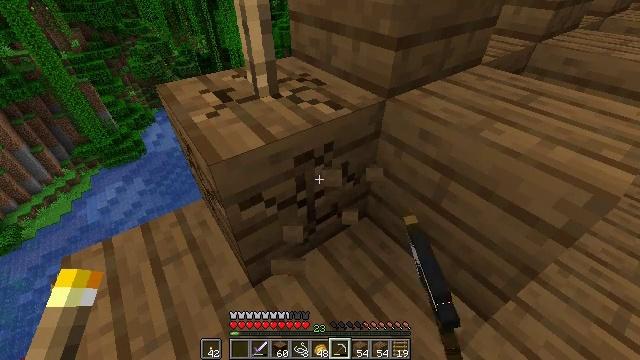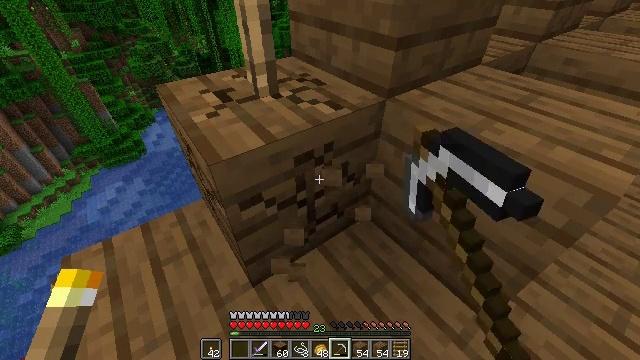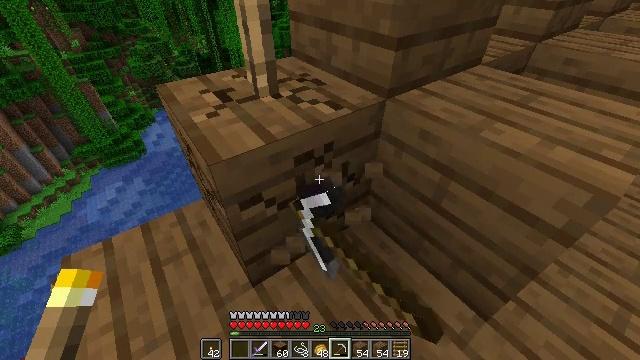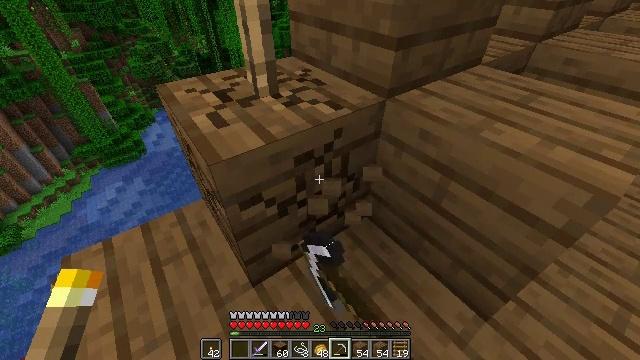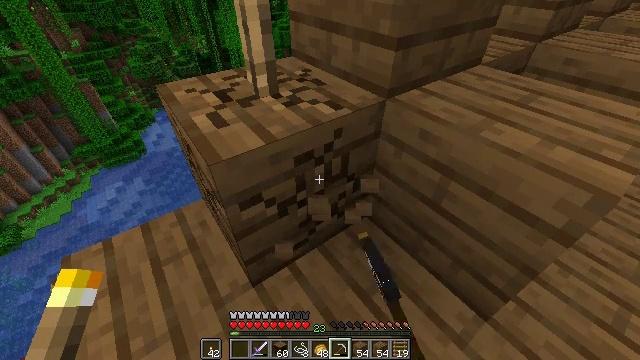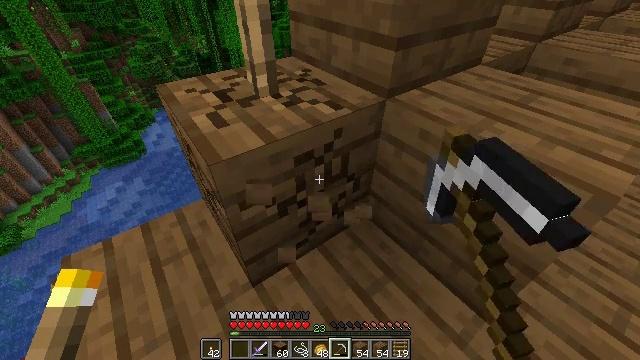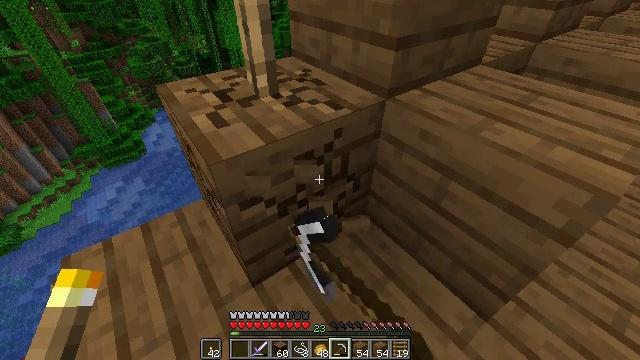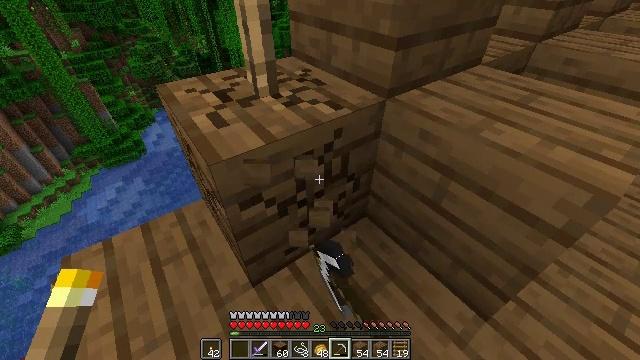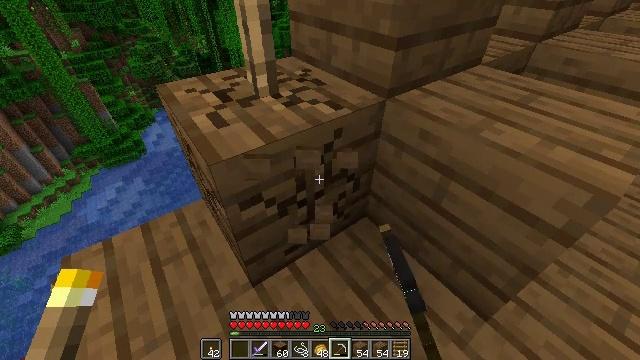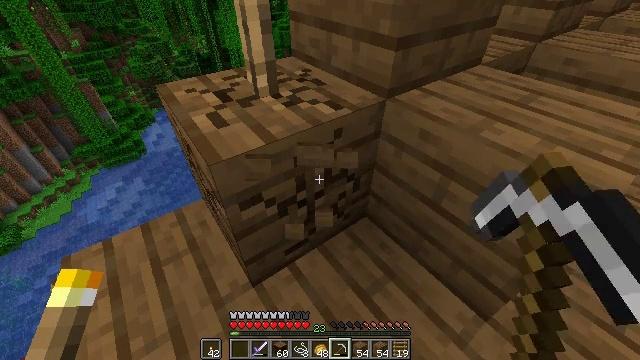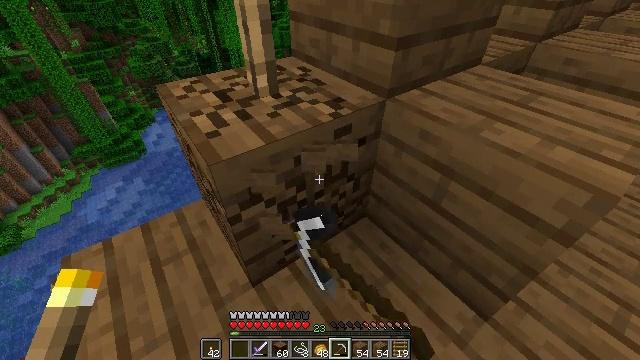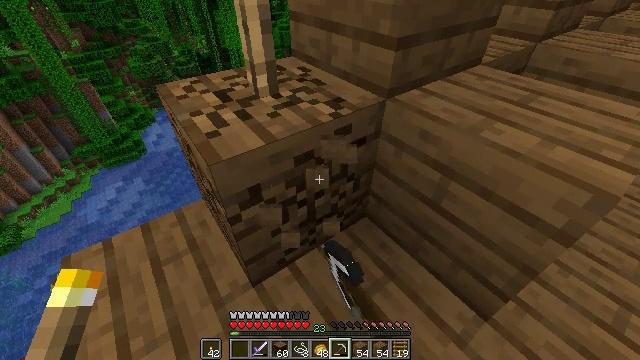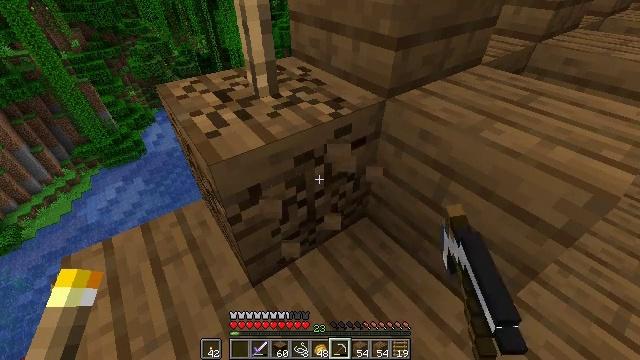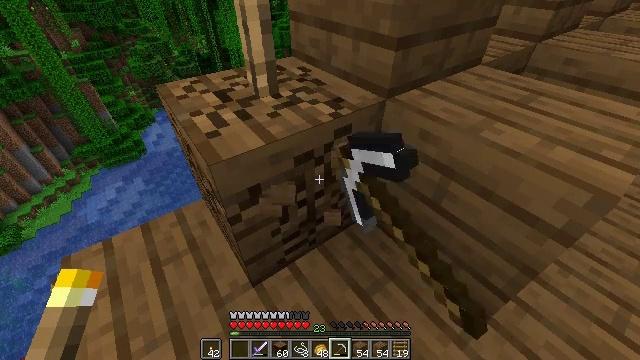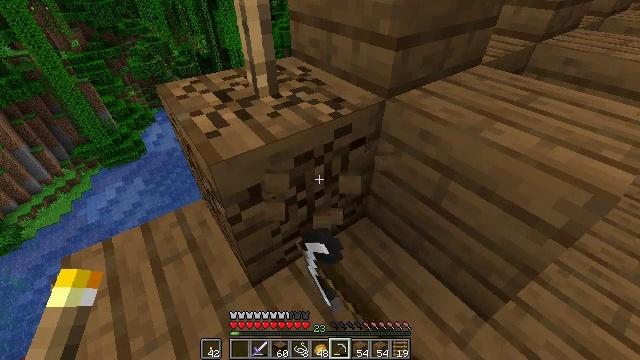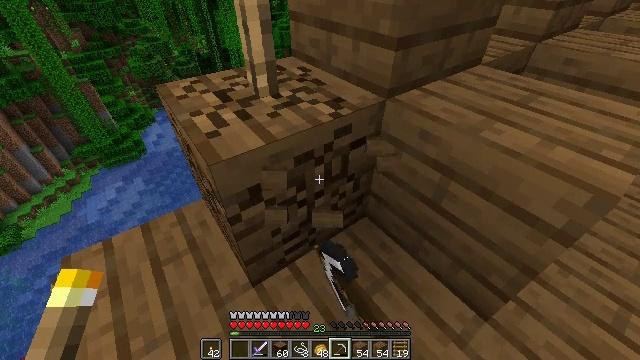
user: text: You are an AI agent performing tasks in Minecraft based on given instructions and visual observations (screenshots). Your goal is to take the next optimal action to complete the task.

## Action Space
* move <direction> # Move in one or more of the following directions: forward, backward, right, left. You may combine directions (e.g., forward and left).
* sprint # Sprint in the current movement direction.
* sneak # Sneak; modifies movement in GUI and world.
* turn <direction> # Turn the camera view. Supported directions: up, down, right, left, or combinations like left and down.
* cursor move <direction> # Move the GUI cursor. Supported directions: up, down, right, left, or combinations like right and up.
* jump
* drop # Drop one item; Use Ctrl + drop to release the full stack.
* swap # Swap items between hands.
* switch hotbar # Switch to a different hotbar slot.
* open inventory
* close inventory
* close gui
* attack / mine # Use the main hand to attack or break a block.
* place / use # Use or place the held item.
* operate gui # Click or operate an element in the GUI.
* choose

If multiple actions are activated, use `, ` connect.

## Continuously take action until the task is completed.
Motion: motion action
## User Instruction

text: Get spruce planks back into your inventory.
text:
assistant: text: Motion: attack / mine
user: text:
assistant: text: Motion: attack / mine
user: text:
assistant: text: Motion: attack / mine
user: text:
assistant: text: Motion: attack / mine
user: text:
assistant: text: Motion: attack / mine
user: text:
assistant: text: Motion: attack / mine
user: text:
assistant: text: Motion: attack / mine
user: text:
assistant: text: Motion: attack / mine
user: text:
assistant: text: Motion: attack / mine
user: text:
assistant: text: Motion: attack / mine
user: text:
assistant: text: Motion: attack / mine
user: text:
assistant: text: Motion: attack / mine
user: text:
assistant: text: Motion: attack / mine
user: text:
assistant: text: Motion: attack / mine
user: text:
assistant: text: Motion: attack / mine
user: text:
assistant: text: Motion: attack / mine
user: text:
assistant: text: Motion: attack / mine
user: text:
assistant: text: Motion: attack / mine
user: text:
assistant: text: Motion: attack / mine
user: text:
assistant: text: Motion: attack / mine
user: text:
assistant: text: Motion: attack / mine
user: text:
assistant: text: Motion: attack / mine
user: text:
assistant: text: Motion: attack / mine
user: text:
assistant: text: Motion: attack / mine
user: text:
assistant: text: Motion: attack / mine
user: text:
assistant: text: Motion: move forward, attack / mine
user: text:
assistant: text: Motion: attack / mine